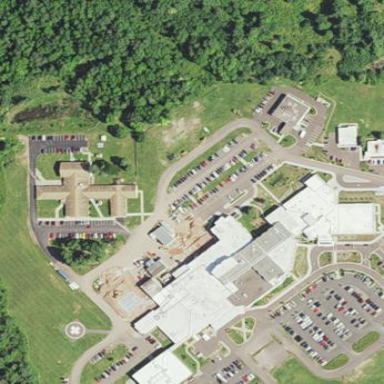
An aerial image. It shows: Healthcare facility identified as hospital.